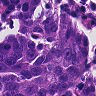
Metastatic tissue present: yes